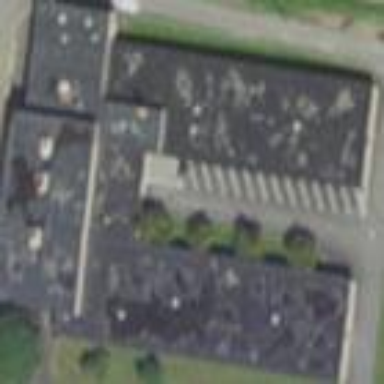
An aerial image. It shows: School building.